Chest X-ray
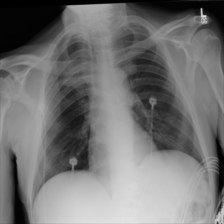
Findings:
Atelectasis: negative
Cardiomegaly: negative
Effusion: negative
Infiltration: negative
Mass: negative
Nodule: negative
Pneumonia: negative
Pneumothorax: negative
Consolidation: negative
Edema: negative
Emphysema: negative
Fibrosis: negative
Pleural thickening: negative
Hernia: negative